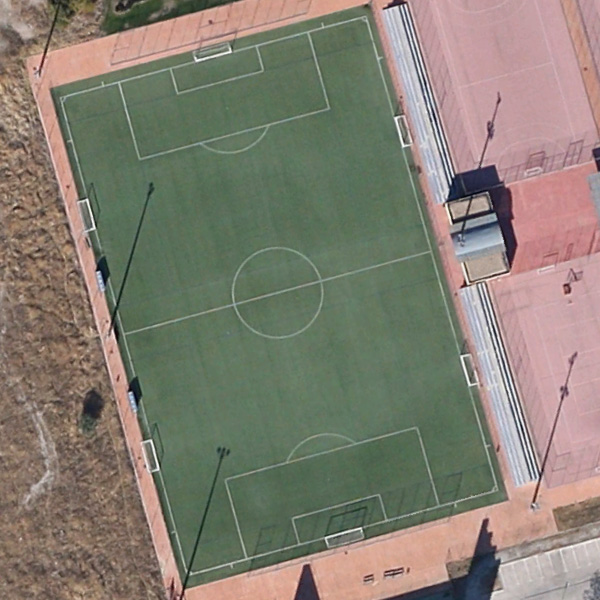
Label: Playground